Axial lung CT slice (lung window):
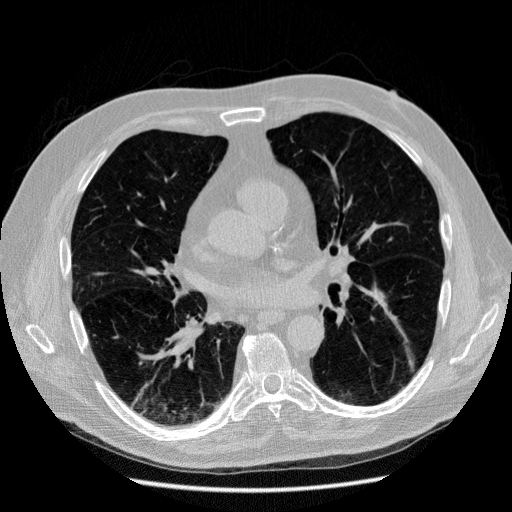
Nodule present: no